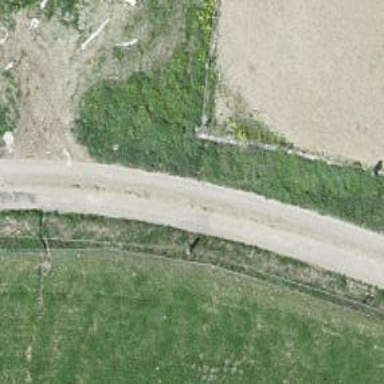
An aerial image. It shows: Track with grade 1 quality.